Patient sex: F
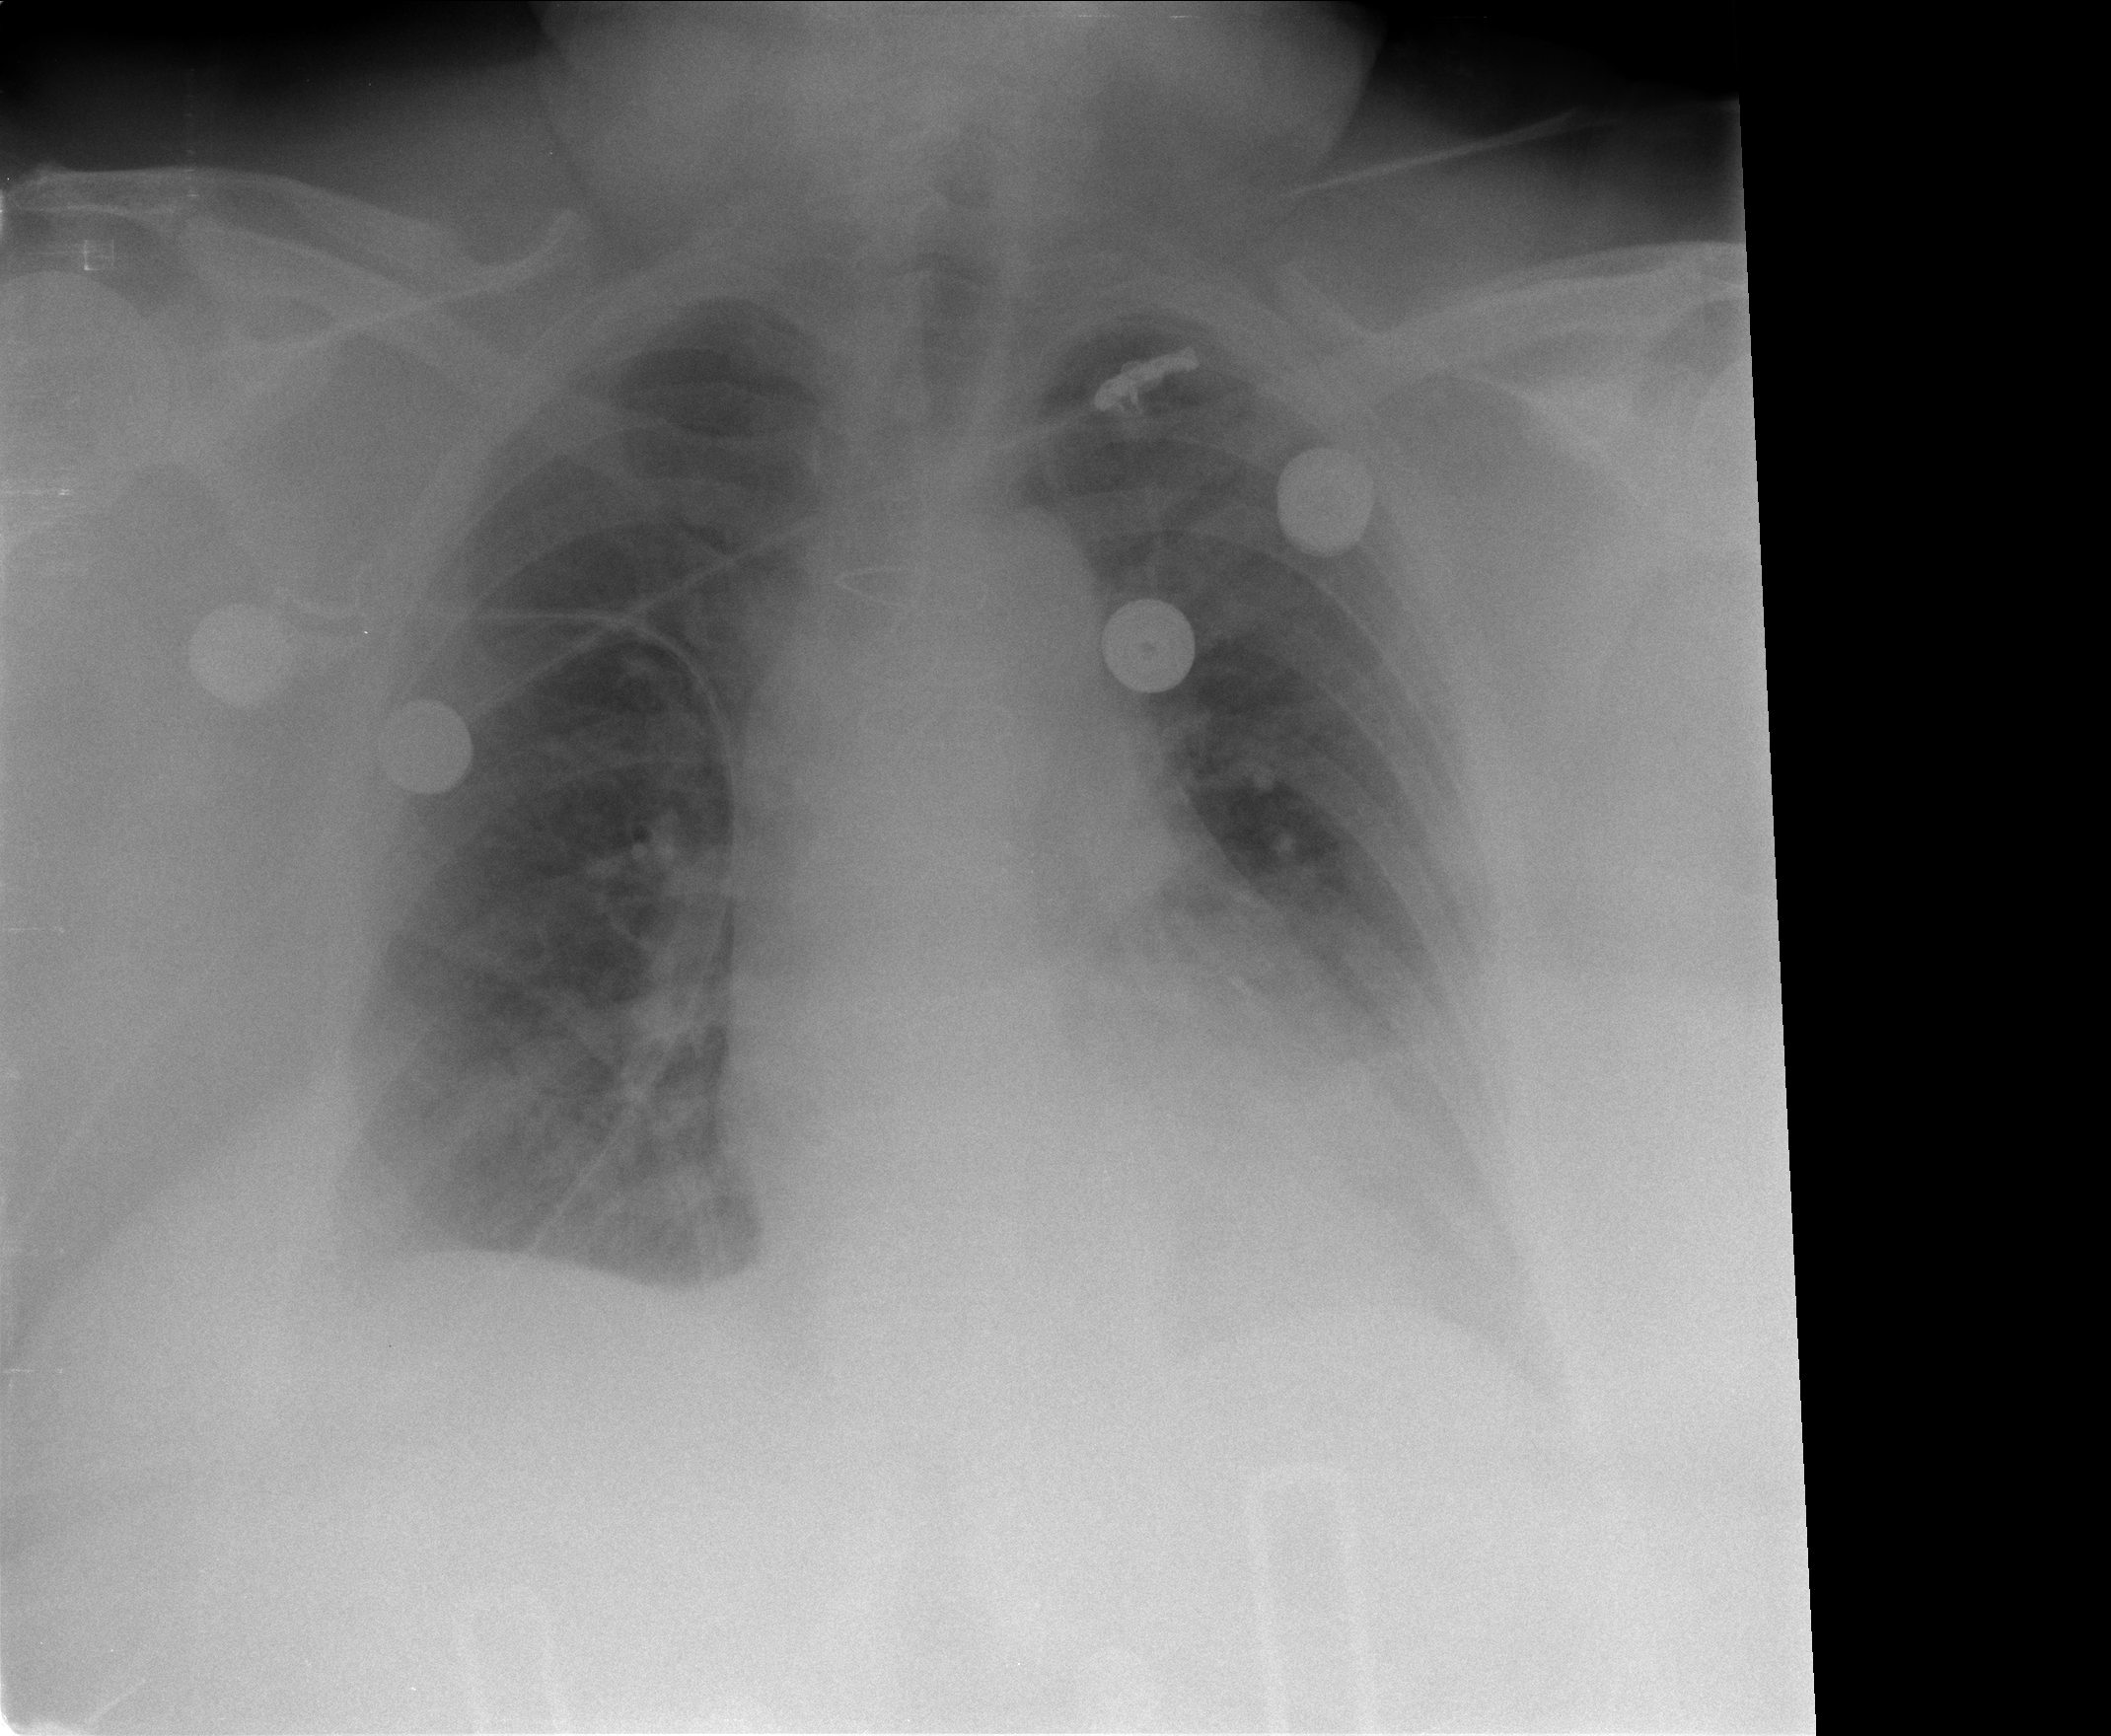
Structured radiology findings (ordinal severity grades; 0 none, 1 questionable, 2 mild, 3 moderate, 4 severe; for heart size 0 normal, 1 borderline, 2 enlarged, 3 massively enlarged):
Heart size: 0
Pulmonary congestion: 0
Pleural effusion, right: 0
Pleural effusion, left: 2
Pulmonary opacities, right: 0
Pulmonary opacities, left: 1
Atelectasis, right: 2
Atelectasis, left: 2